Question: Here is my query
'''
$gethigherrows = "(SELECT *
FROM highscore
WHERE score >= '$score'
ORDER BY score ASC,
position ASC
LIMIT 5)";
'''
Here is what I want to include:
'''
SELECT * FROM highscore WHERE score > '$score' AND position (is the highest 5 numbers of that group)
'''

it's close, but the high scores above the user entry should be 9,8,7,6,5
the problem is the 'ORDER BY score ASC' part seems to just pull a random 5 out that have the correct score, I want it to pull the concurrent positions in the high score table
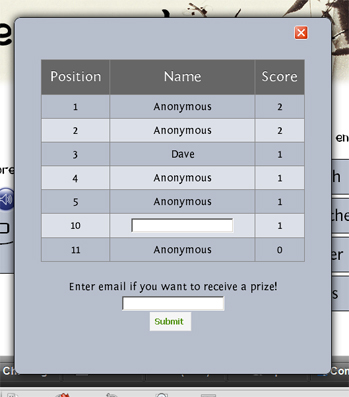
Answer: I finally got what I wanted by outputting the results with the highest position number and then using the 'array_reverse()' command.
'''
$gethigherrows = "(SELECT *
FROM highscore
WHERE score >= '$score'
ORDER BY position DESC
LIMIT 5)";
$getlowerrows = "(SELECT *
FROM highscore
WHERE score < '$score'
ORDER BY score DESC,
position ASC
LIMIT 5)";
$higherrows= mysql_query($gethigherrows);
$lowerrows= mysql_query($getlowerrows);
if(mysql_error())echo mysql_error();
$rows = array();
while($row = mysql_fetch_array($higherrows)){
$rows[] = $row;
}
$revrows = array_reverse($rows);
foreach($revrows as $row)
{
$uppertable .= "<tr><td>$row[position]</td><td>$row[name]</td><td>$row[score]</td></tr>";
}
'''